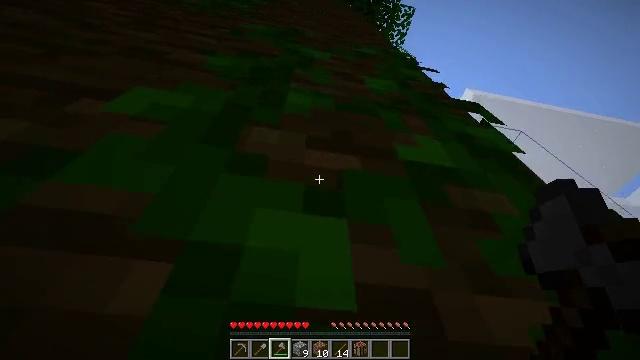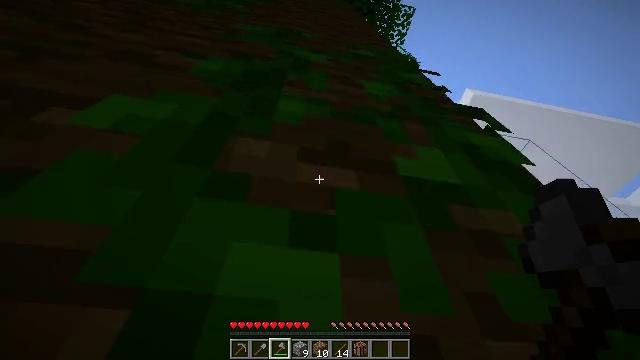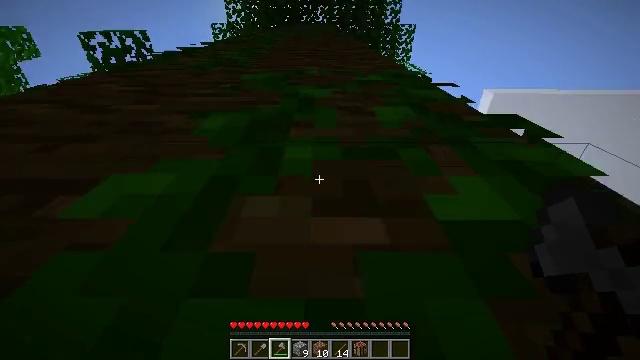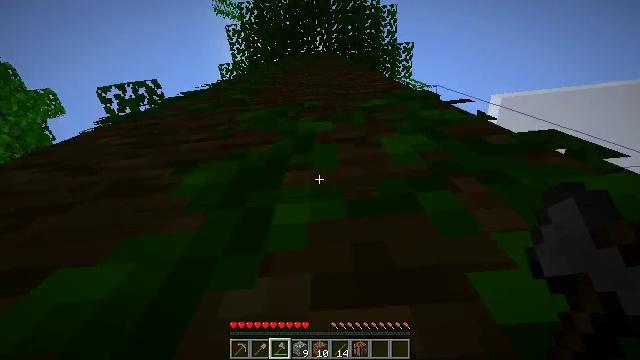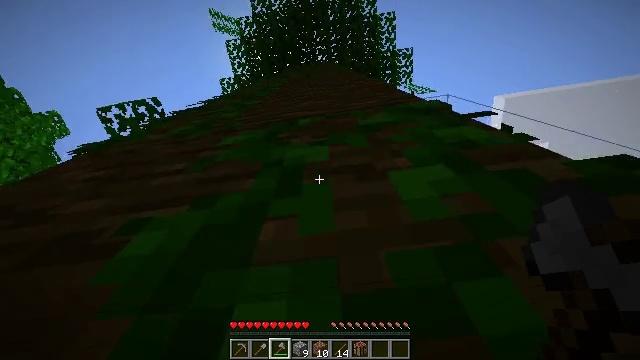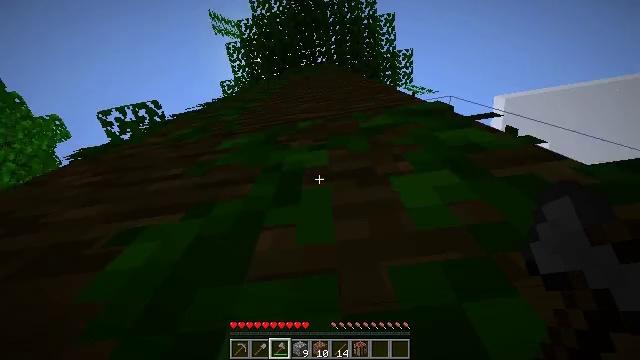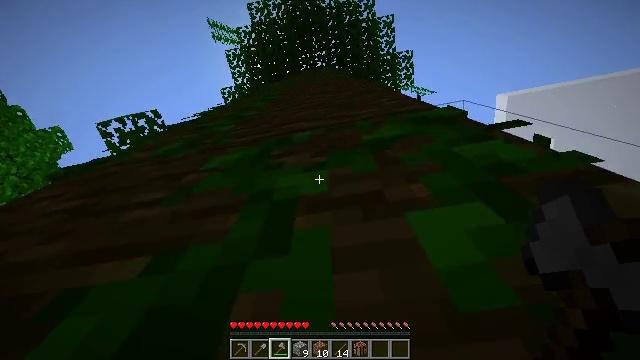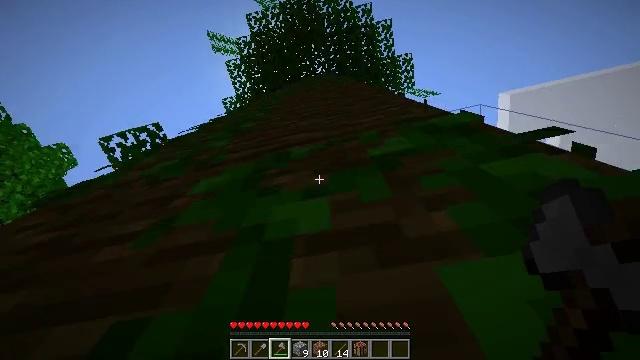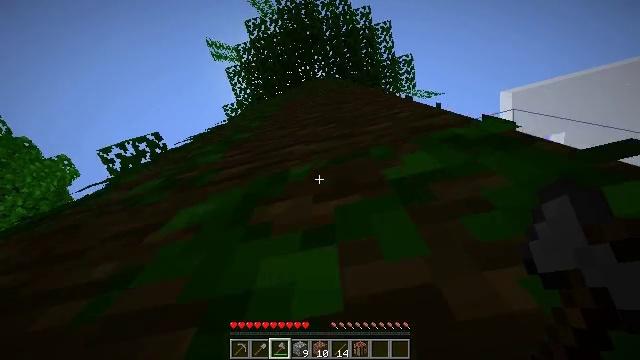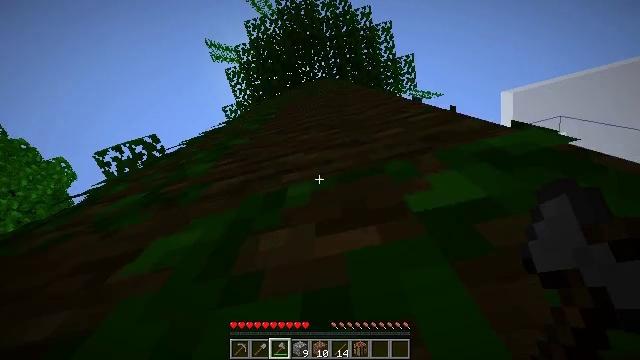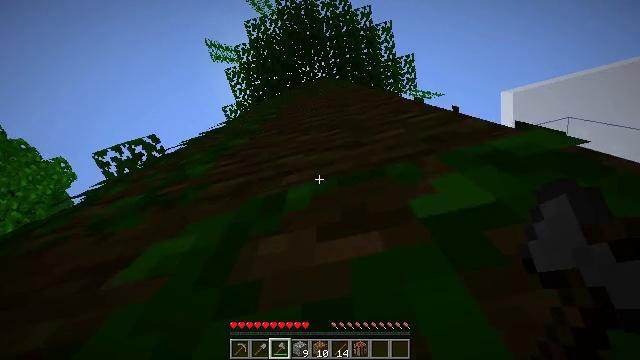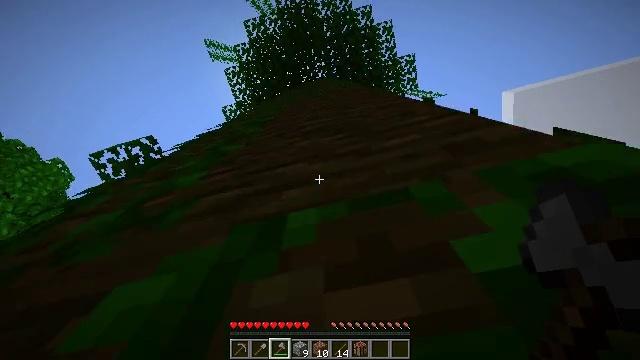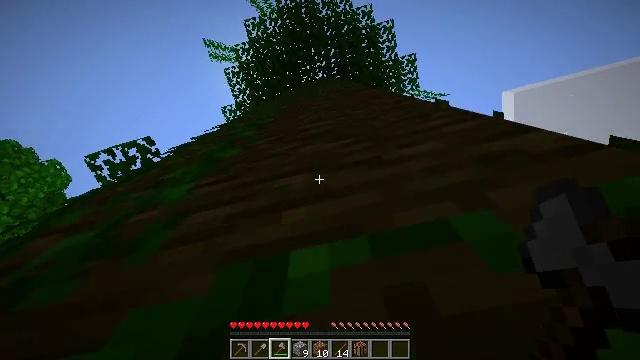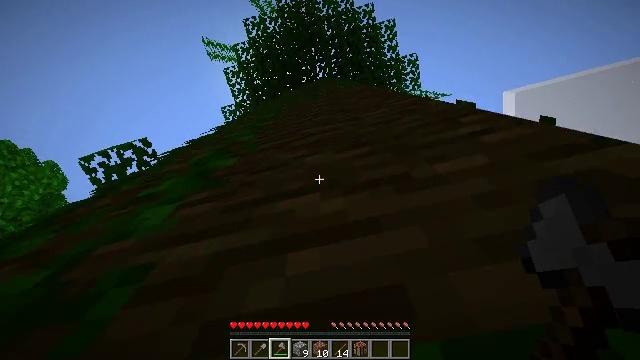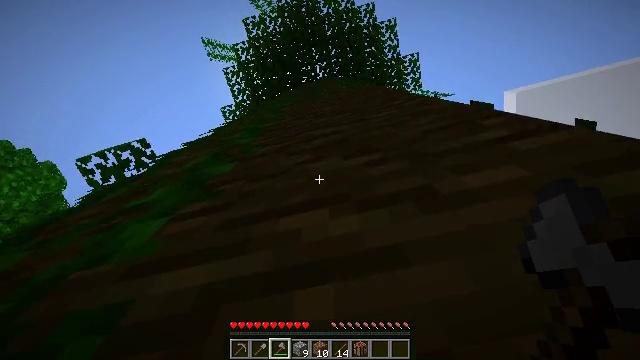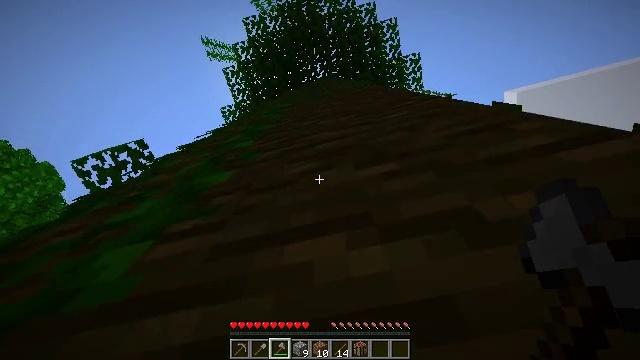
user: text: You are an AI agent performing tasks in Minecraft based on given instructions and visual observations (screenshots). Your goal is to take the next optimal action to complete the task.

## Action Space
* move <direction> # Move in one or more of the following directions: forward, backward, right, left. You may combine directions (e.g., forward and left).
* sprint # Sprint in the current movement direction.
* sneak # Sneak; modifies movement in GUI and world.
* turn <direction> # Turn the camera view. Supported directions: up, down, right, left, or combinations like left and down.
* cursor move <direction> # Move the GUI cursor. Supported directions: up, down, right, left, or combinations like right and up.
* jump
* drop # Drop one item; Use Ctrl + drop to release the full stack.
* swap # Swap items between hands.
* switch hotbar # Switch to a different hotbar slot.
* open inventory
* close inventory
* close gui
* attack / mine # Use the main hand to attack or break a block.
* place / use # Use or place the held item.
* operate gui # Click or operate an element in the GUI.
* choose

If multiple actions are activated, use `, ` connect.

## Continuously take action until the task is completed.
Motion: motion action
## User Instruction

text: Retrieve vines from walls or cliffs.
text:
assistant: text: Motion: move forward
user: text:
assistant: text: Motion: move forward, turn left and up
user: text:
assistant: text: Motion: move forward, turn left and up
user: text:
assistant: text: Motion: move forward, turn left and up
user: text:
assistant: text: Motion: move forward
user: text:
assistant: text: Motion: move forward, turn left
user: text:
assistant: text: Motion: move forward, turn left and up
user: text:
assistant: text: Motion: move forward, turn left
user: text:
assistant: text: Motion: move forward
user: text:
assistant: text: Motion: move forward
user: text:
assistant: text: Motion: move forward
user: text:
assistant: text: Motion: move forward
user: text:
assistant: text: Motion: move forward
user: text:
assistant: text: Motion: move forward
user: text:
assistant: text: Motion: move forward
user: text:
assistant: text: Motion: move forward
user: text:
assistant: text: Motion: move forward
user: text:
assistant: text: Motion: move forward
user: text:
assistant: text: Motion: move forward and move left
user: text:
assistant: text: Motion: move forward and move left
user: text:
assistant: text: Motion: move forward and move left
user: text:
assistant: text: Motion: move forward and move left, turn right
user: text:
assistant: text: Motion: move forward and move left
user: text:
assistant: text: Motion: move forward
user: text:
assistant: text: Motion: move forward
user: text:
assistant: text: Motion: move forward
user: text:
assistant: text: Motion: move forward and move left
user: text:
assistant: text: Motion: move forward and move left, turn right
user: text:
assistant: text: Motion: move forward and move left, turn right
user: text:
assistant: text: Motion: move forward, turn right